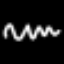
Label: squiggle